Interaction volume radius: 5 \u00c5
Interaction volume height: 25 \u00c5
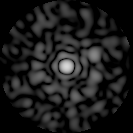
Disorder parameter: 0.8186